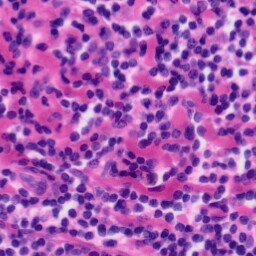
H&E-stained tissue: Tonsil